Question: How to get Json value by using JsAction? How to acees firstname? i would like to show any value from Json value.
Controller:
'''
[JsAction()]
[HttpGet]
public JsonResult GetStudent(int a)
{
Student st = new Student() { firstName = "yusuf", lastName = "karatoprak", SumHere = 5 };
return Json(st, JsonRequestBehavior.AllowGet);
}
'''
View:
'''
$(document).ready(function () {
JsActions.Home.MyTestMethod(1, 2).then(function (data) { alert(data); });
JsActions.Home.MyTestMethod2(4, 5).then(function (data) { alert(data); });
JsActions.Home.Yusuf(67, 9).then(function (data) { alert(data.toString()); });
var ret = JsActions.Home.GetStudent(6);
alert(ret.firstName);
console.log(ret.firstName);
})
'''
But i can not access firstname. i see some code form codeplex:

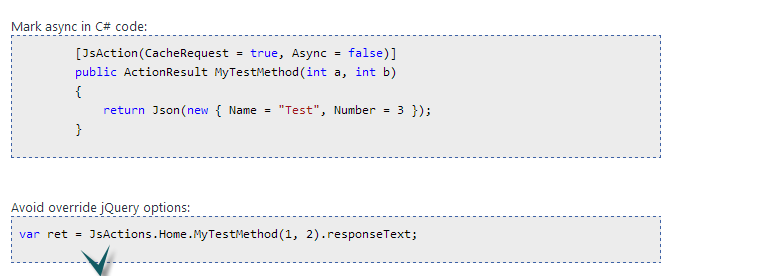
Answer: '''
$(document).ready(function () {
//JsActions.Home.MyTestMethod(1, 2).then(function (data) { alert(data); });
//JsActions.Home.MyTestMethod2(4, 5).then(function (data) { alert(data); });
//JsActions.Home.Yusuf(67, 9).then(function (data) { alert(data.toString()); });
// old var ret = JsActions.Home.GetStudent(6)
// new one
var ret = JsActions.Home.GetStudent(6).responseText;
alert(ret.firstName);
console.log(ret.firstName);
})
'''
Note: your controller just speaks about GetStudent method so I commented other method calls.